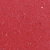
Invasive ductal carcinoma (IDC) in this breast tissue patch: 0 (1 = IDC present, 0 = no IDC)